Question: I would like to know if this is possbile using CSS only. Choose the hex values of two colours and then blend them in a gradient like way, just like the visual here:

I look forward to your ideas? Thanks for your time.
Graham
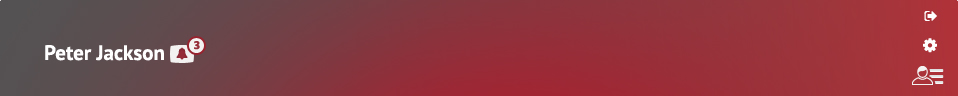
Answer: ## you can do a CSS3 gradient.
here is a quick example from one of the online <URL>:
'''
background: -moz-linear-gradient(top, #7f1919 0%, #207cca 100%, #2989d8 100%); /* FF3.6+ */
background: -webkit-gradient(linear, left top, left bottom, color-stop(0%,#7f1919), color-stop(100%,#207cca), color-stop(100%,#2989d8)); /* Chrome,Safari4+ */
background: -webkit-linear-gradient(top, #7f1919 0%,#207cca 100%,#2989d8 100%); /* Chrome10+,Safari5.1+ */
background: -o-linear-gradient(top, #7f1919 0%,#207cca 100%,#2989d8 100%); /* Opera 11.10+ */
background: -ms-linear-gradient(top, #7f1919 0%,#207cca 100%,#2989d8 100%); /* IE10+ */
background: linear-gradient(to bottom, #7f1919 0%,#207cca 100%,#2989d8 100%); /* W3C */
filter: progid:DXImageTransform.Microsoft.gradient( startColorstr='#7f1919', endColorstr='#2989d8',GradientType=0 ); /* IE6-9 */
'''
## DEMO